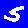
Digit: 5